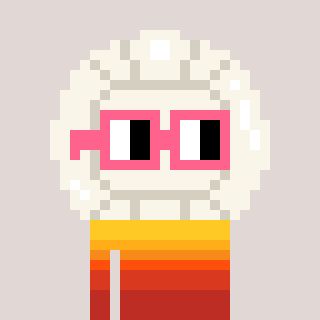
a pixel art character with square pink glasses, a volleyball-shaped head and a purple-colored body on a warm background